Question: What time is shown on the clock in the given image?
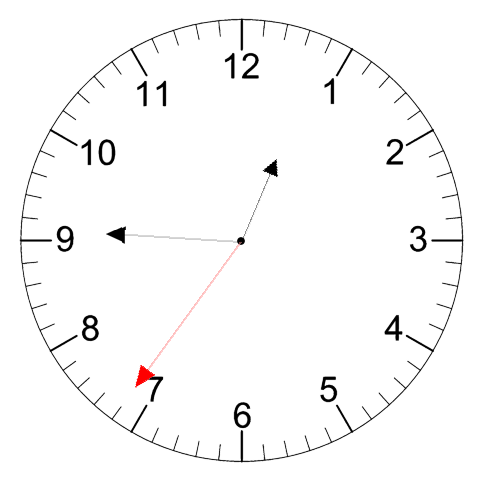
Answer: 12:45:36